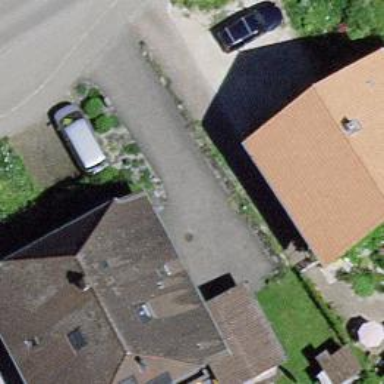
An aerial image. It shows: Residential building.